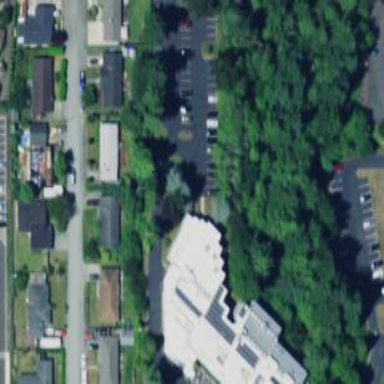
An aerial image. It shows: Public clinic building offering healthcare services.